Current action and preconditions to check: path_clear

Your task: For each precondition in the list above, predict whether it will hold at this action.

Consider the current scene as observed from the mobile robot's camera, and analyze the predicted future states of all dynamic agents (e.g., people, animals, vehicles, or any moving entities) within the NEXT SECOND.

IMPORTANT: Only answer "very likely" if you are absolutely certain—based on strong, clear evidence—that a dynamic agent will violate the precondition in the predicted future state. Do NOT answer "very likely" for unlikely, ambiguous, or low-probability risks.

Ask yourself for each precondition: Is there a high probability, with clear and convincing evidence, that the predicted future states of any dynamic agent will interfere with the predicted future state of the currently executing action within the NEXT SECOND, causing that precondition to fail?

Assess the risk level based on these predictions. Use "likely" or "very likely" if motions create a clear risk of interference.

Use "neutral" or "improbable" if agents are nearby but their predicted paths are clearly diverging or non-conflicting.

Failure Risk Categories: "very improbable", "improbable", "neutral", "likely", "very likely"

Answer Format: Output ONLY the probability_of_failure value from these categories: "very improbable", "improbable", "neutral", "likely", "very likely"

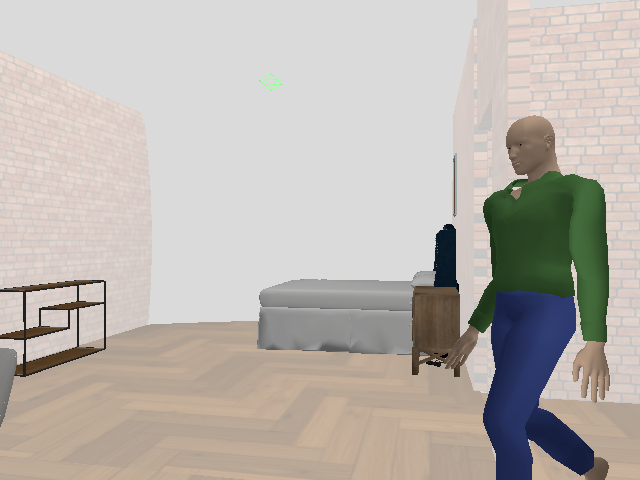

Answer: likely